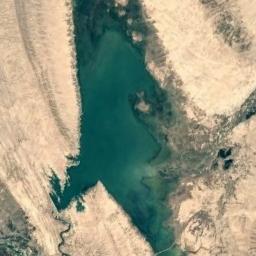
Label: lake